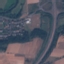
Label: Highway